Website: home-depot
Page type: payment
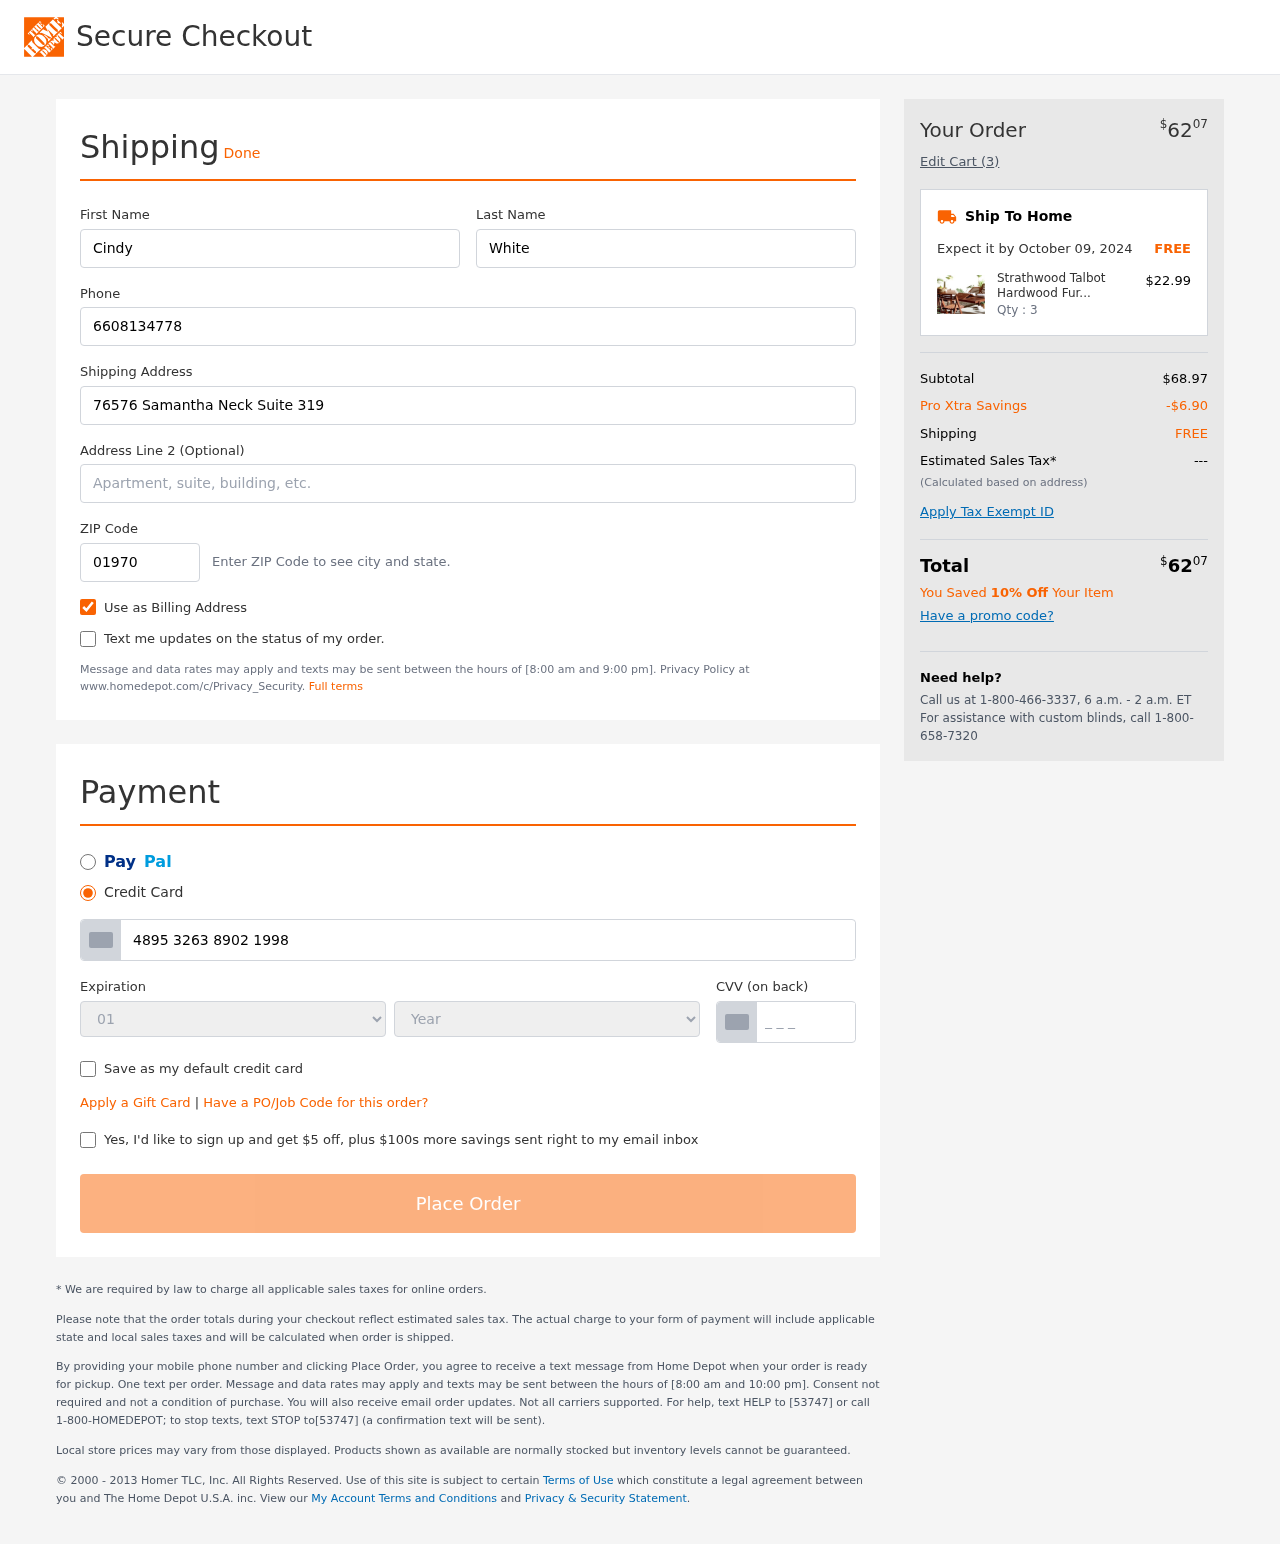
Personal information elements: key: PII_CARD_CVV
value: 471
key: PII_CARD_EXPIRY_MONTH
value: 01
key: PII_CARD_EXPIRY_YEAR
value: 27
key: PII_CARD_NUMBER
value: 4895 3263 8902 1998
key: PII_FIRSTNAME
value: Cindy
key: PII_LASTNAME
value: White
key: PII_PHONE
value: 6608134778
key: PII_POSTCODE
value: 01970
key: PII_STREET
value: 76576 Samantha Neck Suite 319
Product elements: key: PRODUCT1_NAME
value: Strathwood Talbot Hardwood Furniture Collection
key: PRODUCT1_PRICE
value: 22.99
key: PRODUCT1_QUANTITY
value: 3
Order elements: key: ORDER_TOTAL
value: $6207
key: ORDER_NUM_ITEMS
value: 3
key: ORDER_DELIVERY_DATE
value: October 09, 2024
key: ORDER_SUBTOTAL
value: $68.97
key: ORDER_DISCOUNT
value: -$6.90
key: ORDER_SHIPPING_COST
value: FREE